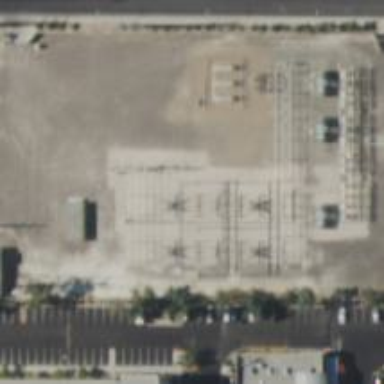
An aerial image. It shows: Power substation.